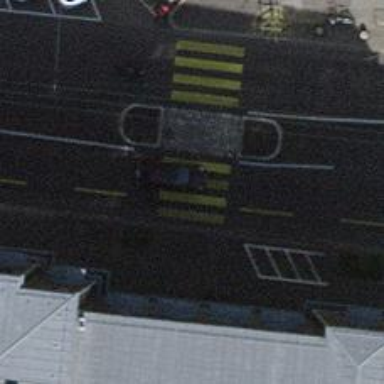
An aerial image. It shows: Marked road crossing.